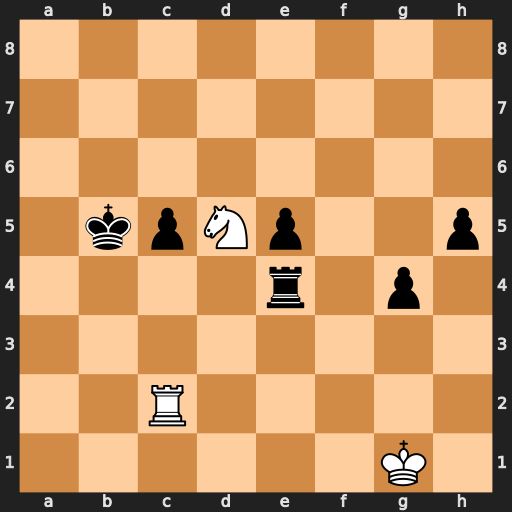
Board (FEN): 8/8/8/1kpNp2p/4r1p1/8/2R5/6K1
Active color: w
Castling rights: -
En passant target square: -
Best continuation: Nc3+ Kc4 Nxe4+